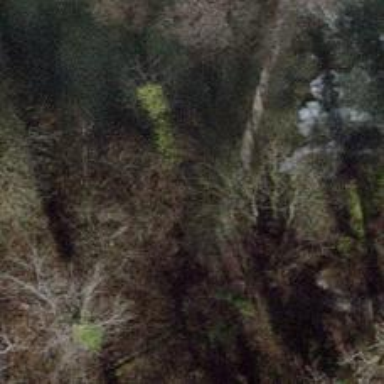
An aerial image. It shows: Path on bridge.